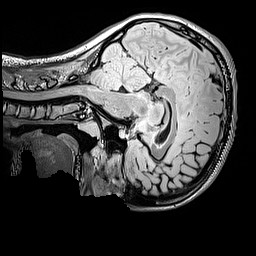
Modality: FLAIR
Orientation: sagittal
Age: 12
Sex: female
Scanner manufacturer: siemens
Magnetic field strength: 3 T
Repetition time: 5 s
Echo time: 0.388 s